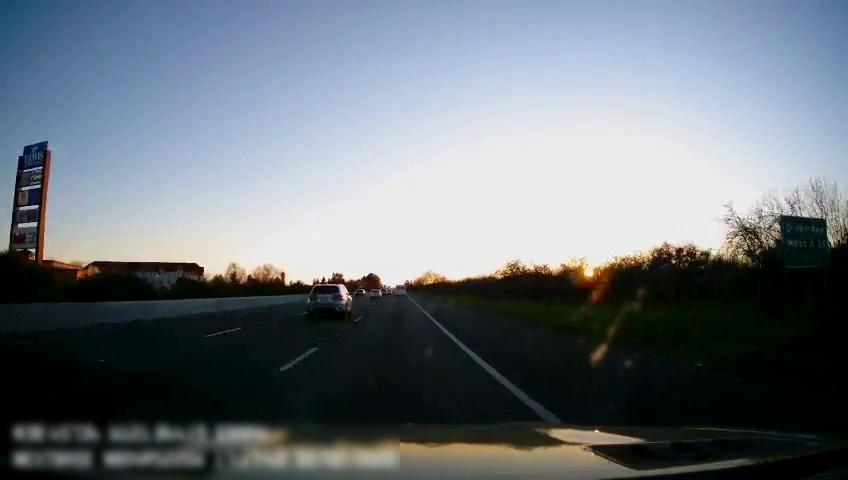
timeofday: Dusk/Dawn/Twilight
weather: Sunny
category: Drivable Space
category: Vehicles | Other LV
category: Vehicles | Car
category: Vehicles | SUV
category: Vehicles | Car
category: Lanes | Current Lane
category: Lanes | Alternate Lane
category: Lanes | Alternate Lane
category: Lanes | Alternate Lane
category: Traffic | Signs